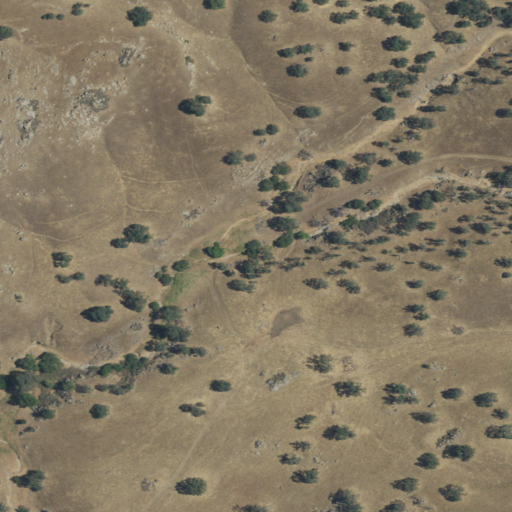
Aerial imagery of valley in California named Doney Gulch containing only grassland